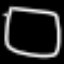
Label: square